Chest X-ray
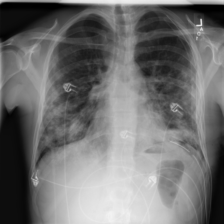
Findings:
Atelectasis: negative
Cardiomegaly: negative
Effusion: negative
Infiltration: positive
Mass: negative
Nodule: negative
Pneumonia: negative
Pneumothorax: negative
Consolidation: negative
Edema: negative
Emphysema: negative
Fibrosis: negative
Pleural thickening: negative
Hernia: negative